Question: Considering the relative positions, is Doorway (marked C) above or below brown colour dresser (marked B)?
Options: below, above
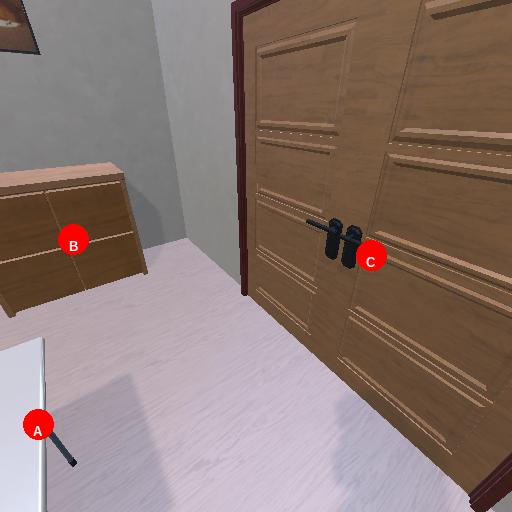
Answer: below